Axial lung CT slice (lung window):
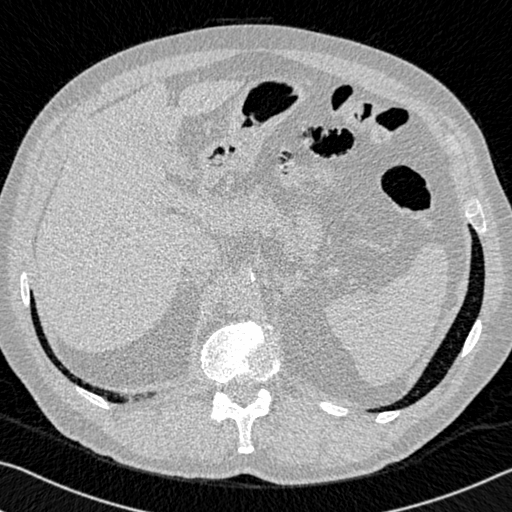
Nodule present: no